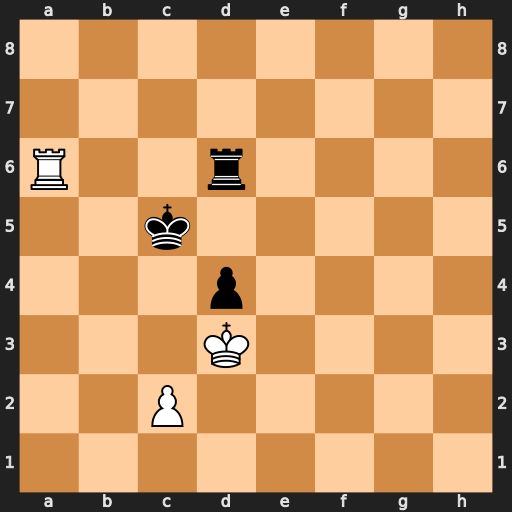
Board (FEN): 8/8/R2r4/2k5/3p4/3K4/2P5/8
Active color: w
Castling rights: -
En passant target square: -
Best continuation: Rxd6 Kxd6 Kxd4 Kc6 Kc4